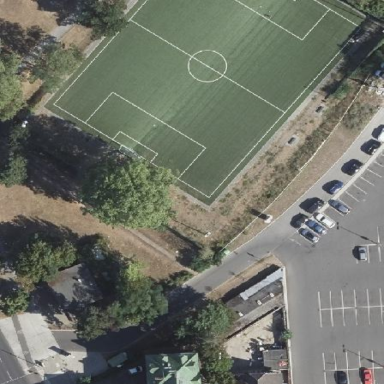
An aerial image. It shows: Soccer pitch for outdoor sports and leisure activities.